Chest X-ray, PA view. Patient: 50 years old, sex F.
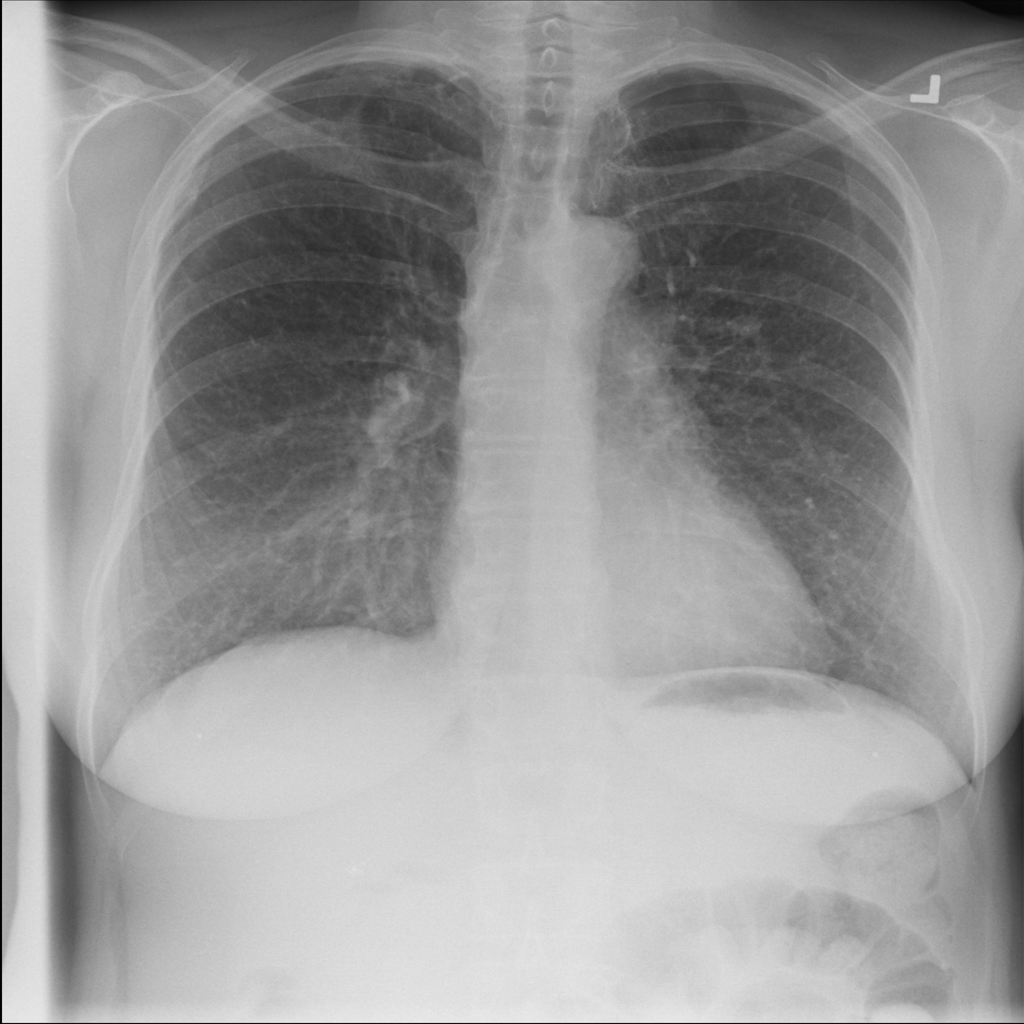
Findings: No Finding